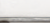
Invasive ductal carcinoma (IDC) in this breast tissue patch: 0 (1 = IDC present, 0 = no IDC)